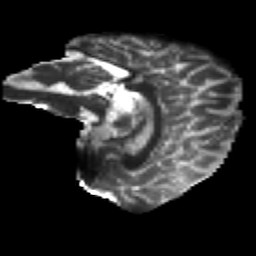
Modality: T2w
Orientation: sagittal
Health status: healthy
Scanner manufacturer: philips
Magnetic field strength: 3 T
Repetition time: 9.75 s
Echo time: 0.092 s